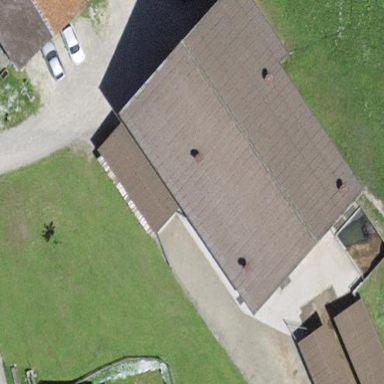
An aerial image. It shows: Farm auxiliary building with gabled roof.